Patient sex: M
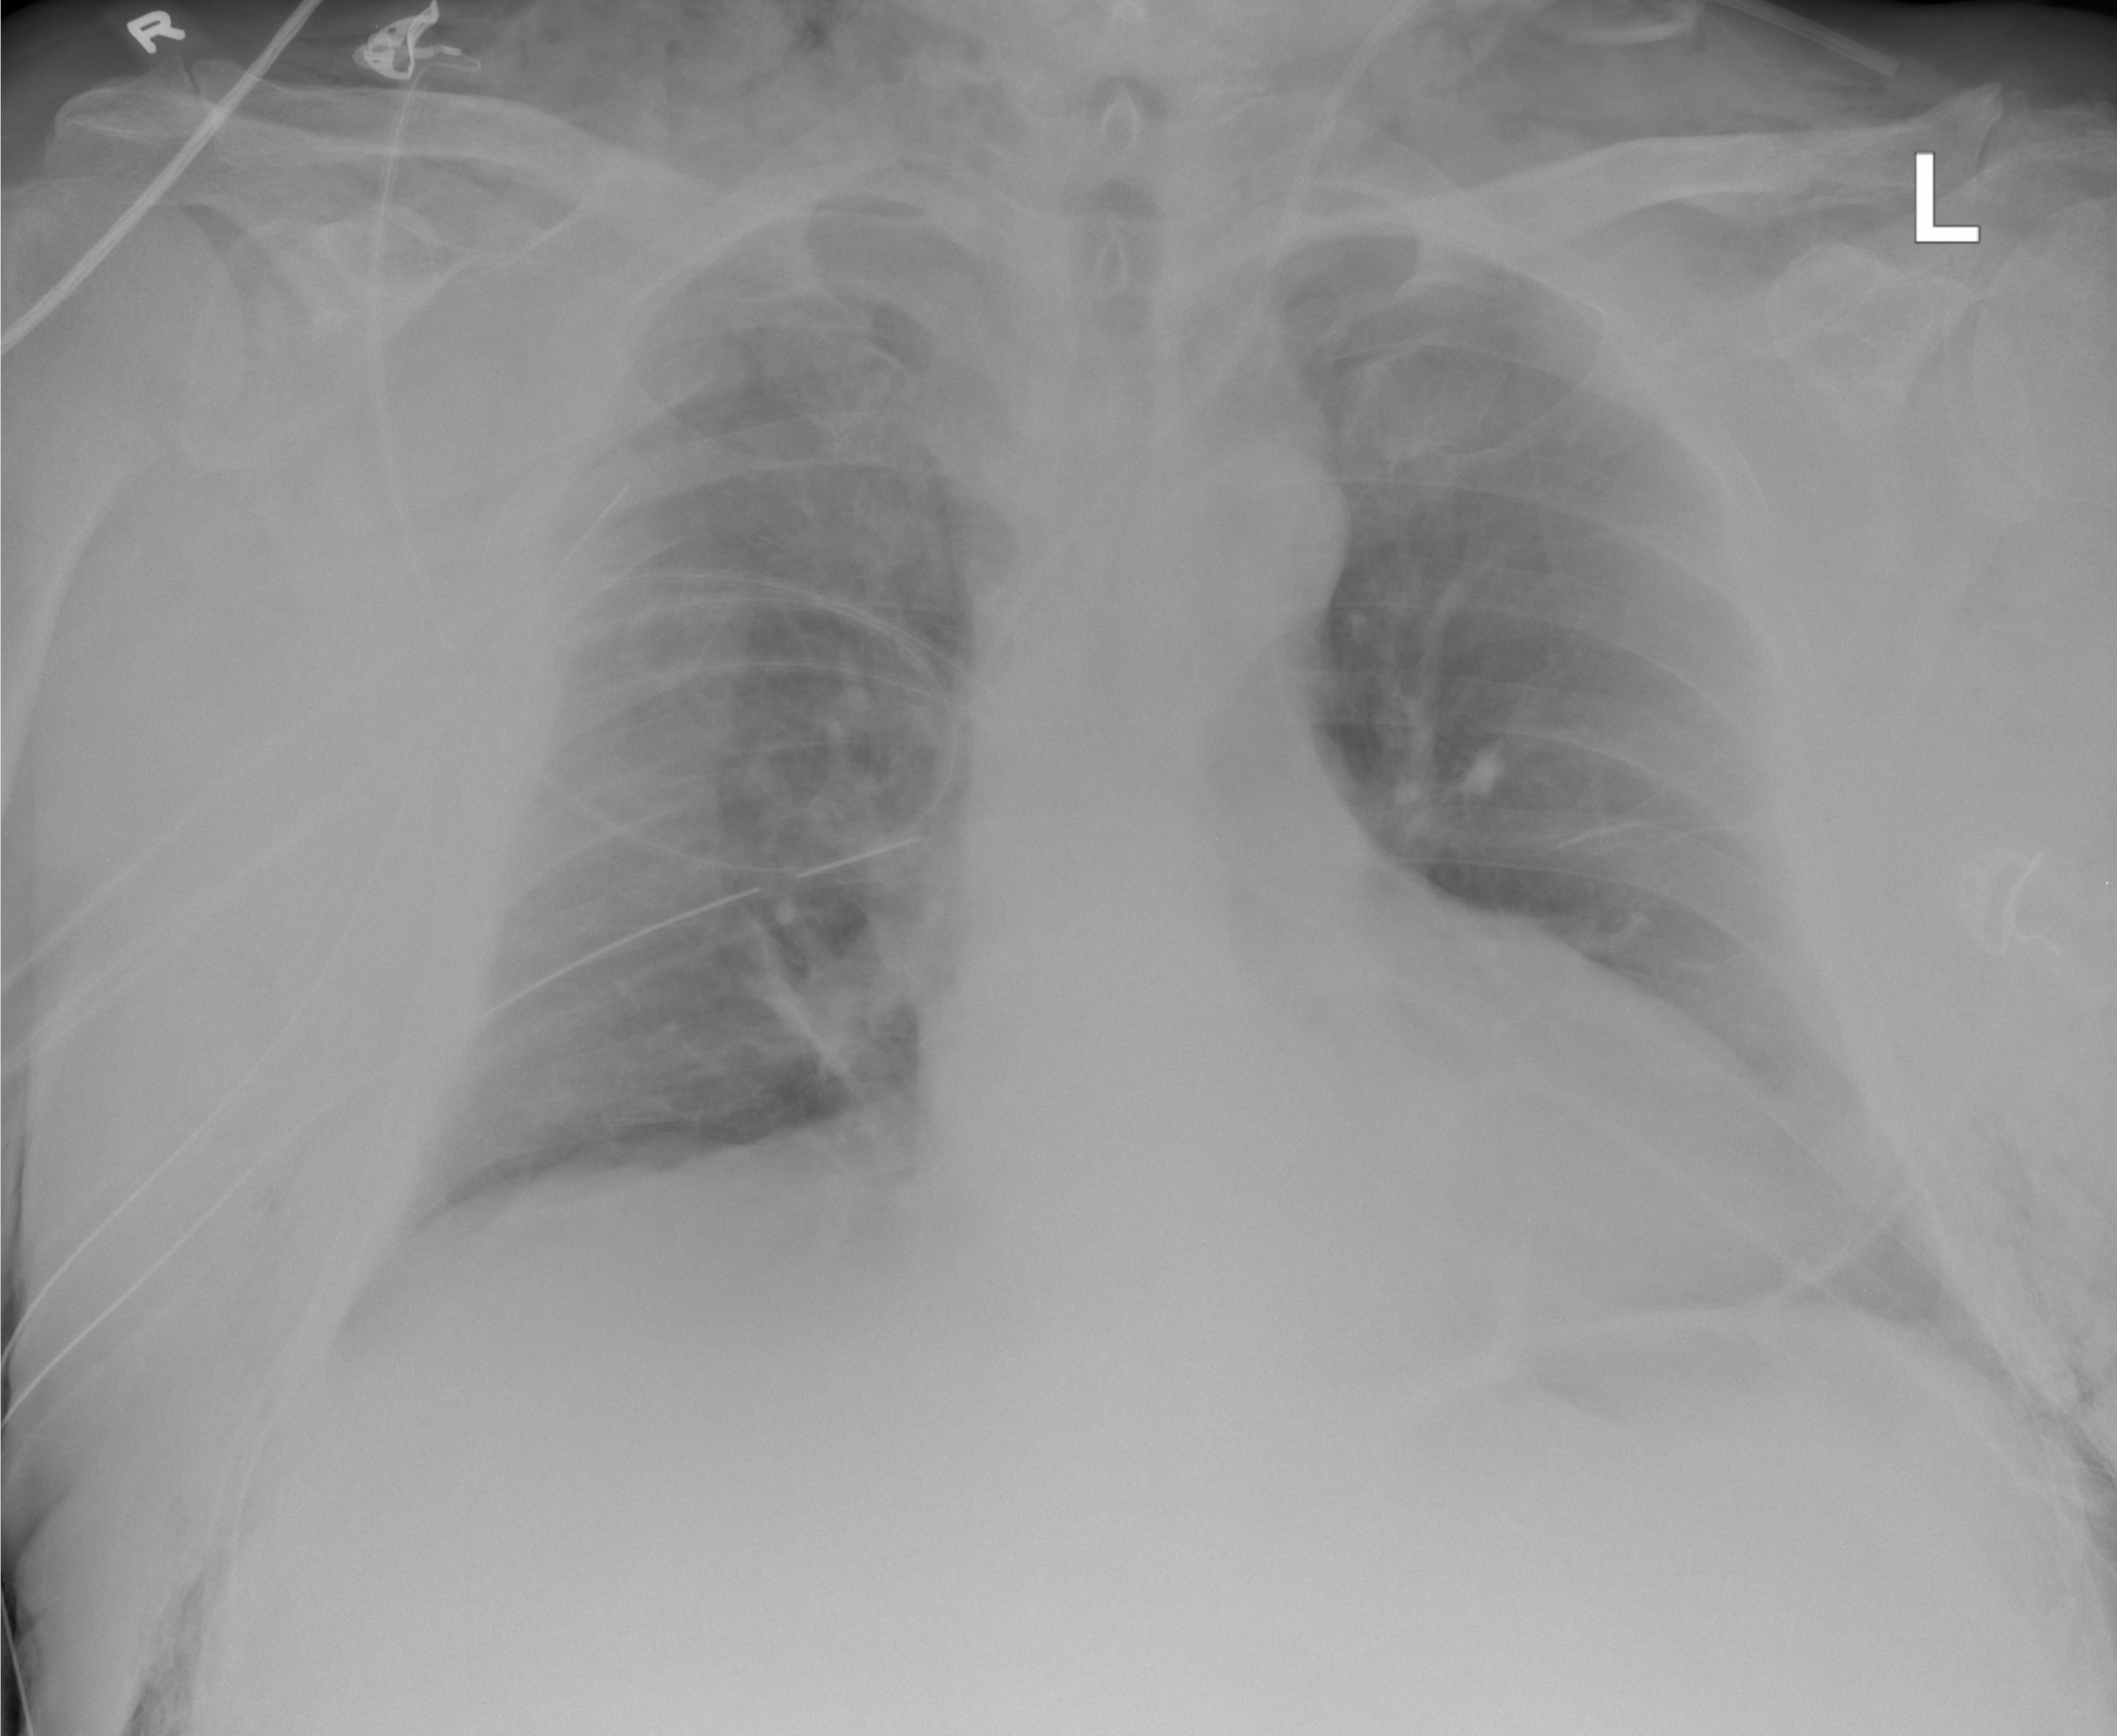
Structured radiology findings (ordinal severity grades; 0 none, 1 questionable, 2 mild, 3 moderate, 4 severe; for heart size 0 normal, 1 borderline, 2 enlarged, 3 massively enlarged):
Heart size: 2
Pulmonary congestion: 2
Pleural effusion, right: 0
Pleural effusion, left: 0
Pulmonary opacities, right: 0
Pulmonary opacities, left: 0
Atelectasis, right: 2
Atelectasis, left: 2